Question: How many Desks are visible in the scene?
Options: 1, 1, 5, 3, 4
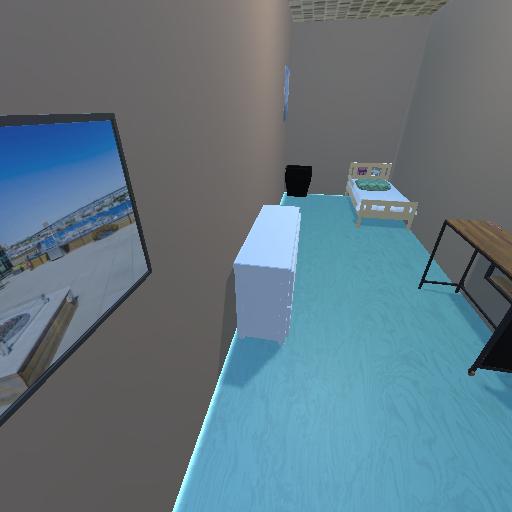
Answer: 1